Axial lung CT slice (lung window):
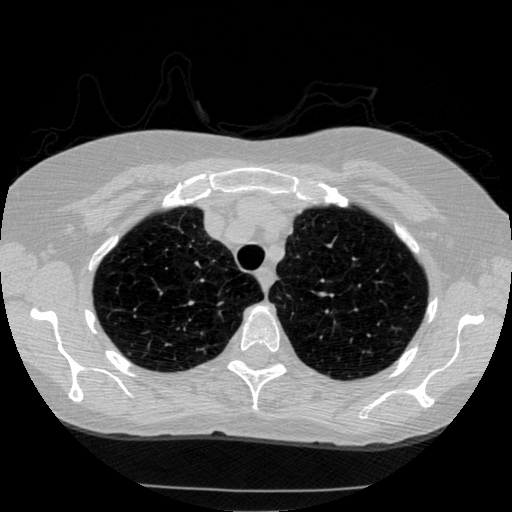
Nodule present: yes
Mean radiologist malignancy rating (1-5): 3